Question: I have a plot:

but I would like the ticks to be at the zero axes (as in a normal graph...).
I have seen <URL> but am having issues:
if i try:
'''
import matplotlib.pyplot as plt
import numpy as np
def f(t):
A = 2409.505
rho = 0.3260
C = 0.00
if C == 0.0:
return (A*np.exp(-t/rho))
else:
return (A*np.exp(-t/rho)) - (C/r**6)
t1 = np.arange(0, 15, 0.01)
plt.xlim(-1, 16)
plt.ylim(-500, 2500)
plt.spines['left'].setposition('0')
plt.spines['bottom'].setposition('0')
plt.plot(t1, f(t1), 'b', linewidth = '1.5')
plt.tick_params(top = 'off', right = 'off')
plt.grid(linestyle = '--', linewidth = 0.05)
plt.show()
'''
i get the error:
'''
Traceback (most recent call last):
File "C:\Users\Rebecca\Downloads\pyplot_simple.py", line 16, in <module>
plt.spines['left'].setposition('0')
AttributeError: 'module' object has no attribute 'spines'
'''
and if i try:
'''
import matplotlib.pyplot as plt
import numpy as np
def f(t):
A = 2409.505
rho = 0.3260
C = 0.00
if C == 0.0:
return (A*np.exp(-t/rho))
else:
return (A*np.exp(-t/rho)) - (C/r**6)
t1 = np.arange(0, 15, 0.01)
plt.xlim(-1, 16)
plt.ylim(-500, 2500)
plt.axis['xzero'].set_axisline_style('-')
plt.axis['xzero'].set_visible(True)
plt.spines['bottom'].setposition('0')
plt.plot(t1, f(t1), 'b', linewidth = '1.5')
plt.tick_params(top = 'off', right = 'off')
plt.grid(linestyle = '--', linewidth = 0.05)
plt.show()
'''
i get the error:
'''
Traceback (most recent call last):
File "C:\Users\Rebecca\Downloads\pyplot_simple.py", line 16, in <module>
plt.axis['xzero'].set_axisline_style('-')
TypeError: 'function' object is not subscriptable
'''
I am really confused and I have no doubt I am, once again, missing something really obvious, so any help would be very gratefully received
Cheers
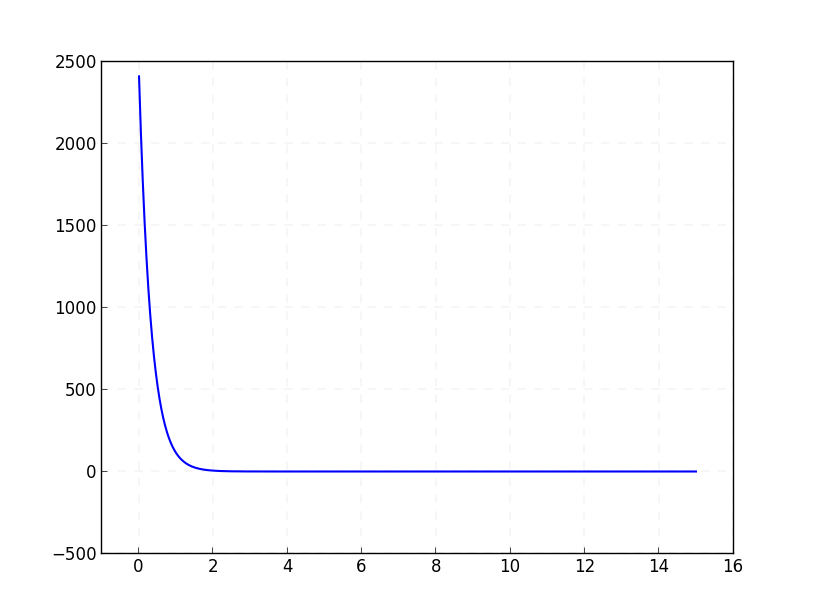
Answer: try this:
'''
plt.gca().spines['bottom'].set_position(('data',0))
'''